Question: The screenshot below the code shows me issue. It only rainbowfies one instance of text.
How can I get this code to do each [rainbow]specified[/rainbow] text?
It's actually for ActionScript but it works in Javascript too so I've been testing on <URL>
'''
var txt = "This is a [rainbow]test to show that I can[/rainbow] make whatever I want [rainbow]appear as a rainbow[/rainbow] because I am [rainbow]awesome[/rainbow].";
if ((txt.indexOf("[rainbow]") > -1) && (txt.indexOf("[/rainbow]") > -1)) {
var firstChar = txt.indexOf("[rainbow]") + 9;
var lastChar = txt.indexOf("[/rainbow]");
var RAINBOWTEXT = '';
var i = firstChar;
while (i < lastChar) {
RAINBOWTEXT += txt.charAt(i);
i++
}
var text = RAINBOWTEXT;
var texty = '';
colors = new Array('ff00ff', 'ff00cc', 'ff0099', 'ff0066', 'ff0033', 'ff0000', 'ff3300', 'ff6600', 'ff9900', 'ffcc00', 'ffff00', 'ccff00', '99ff00', '66ff00', '33ff00', '00ff00', '00ff33', '00ff66', '00ff99', '00ffcc', '00ffff', '00ccff', '0099ff', '0066ff', '0033ff', '0000ff', '3300ff', '6600ff', '9900ff', 'cc00ff');
var i = 0;
while (i <= text.length) {
var t = text.charAt(i);
if (t != undefined) {
texty += "<font color="#" + colors[i % colors.length] + "">" + t + "</font>";
i++;
}
}
texty = texty.replace("> <", ">&nbsp;<");
var REPLACEME = "[rainbow]" + RAINBOWTEXT + "[/rainbow]";
txt = txt.replace(REPLACEME, texty);
document.write(txt);
}
'''

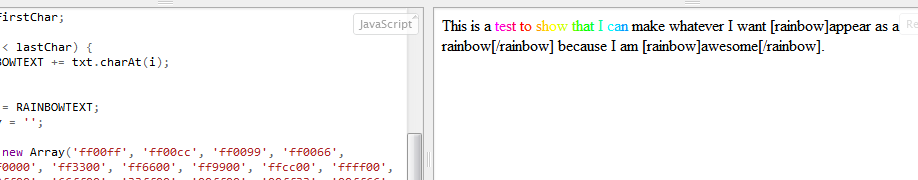
Answer: Make it a loop. <URL> can take a starting point as the second parameter, so with starting the next iteration at 'lastChar+10' should work.
Apart from that, it might be easier to do it fully with regex and <URL>:
'''
return txt.replace(/\<URL> {
return createRGBrainbowArray(match.length).map(function(color, i) {
return '<span style="color:#'+color+'">'+match[i]+'</span>';
}).join("");
});
function createRGBrainbowArray(l) {
// should return an Array of length l with hexadecimal color strings,
// representing a nice rainbow
}
'''